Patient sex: M
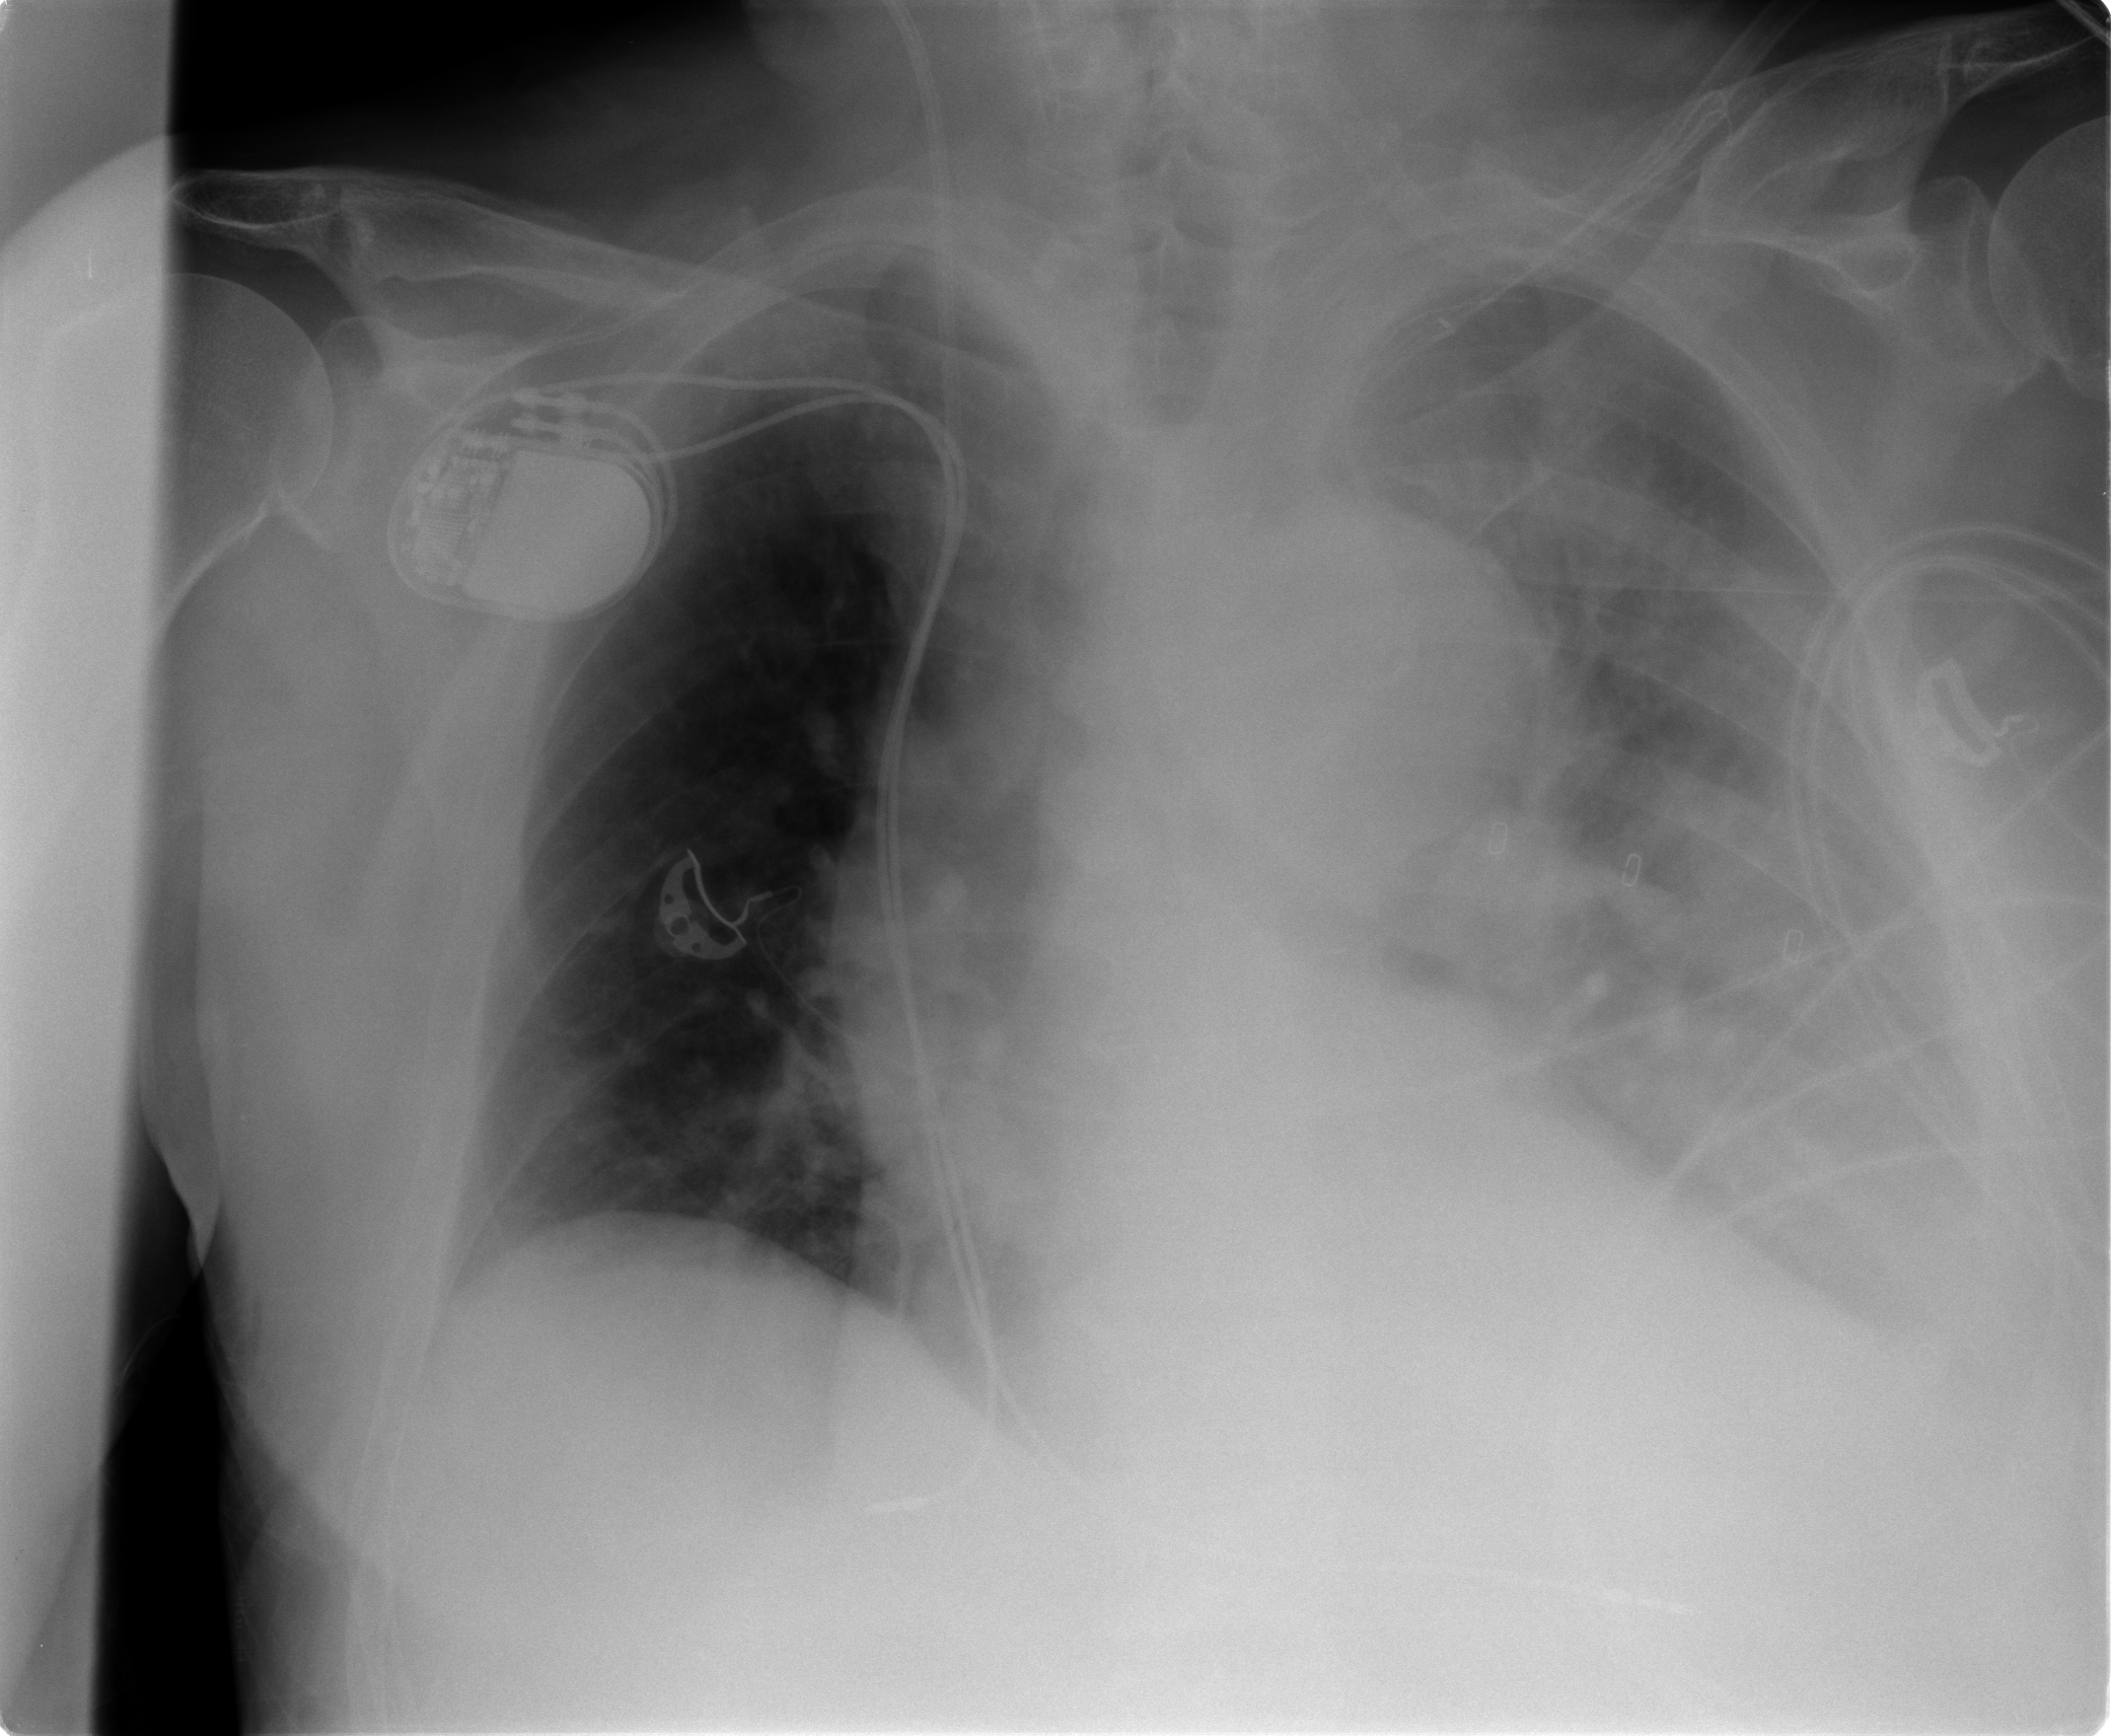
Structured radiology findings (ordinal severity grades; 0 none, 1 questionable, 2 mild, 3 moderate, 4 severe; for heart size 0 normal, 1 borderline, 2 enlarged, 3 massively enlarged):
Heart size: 2
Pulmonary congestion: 2
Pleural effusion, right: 0
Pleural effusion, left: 3
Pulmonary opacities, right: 0
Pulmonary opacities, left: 0
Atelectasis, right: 2
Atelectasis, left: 3